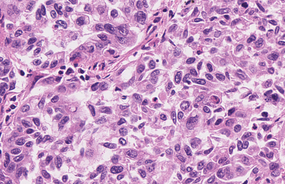
Tumor epithelial tissue: yes
Tumor-associated stroma tissue: no
Normal tissue: no